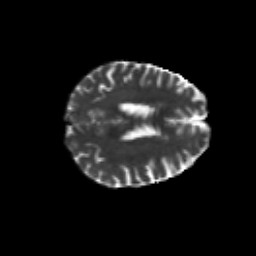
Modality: T2w
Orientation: axial
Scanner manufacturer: siemens
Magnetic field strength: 3 T
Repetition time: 6.8 s
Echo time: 0.093 s